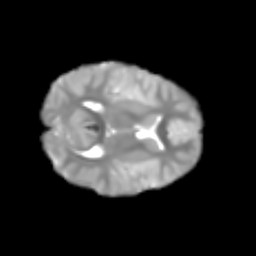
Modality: T2w
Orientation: axial
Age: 6
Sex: female
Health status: healthy